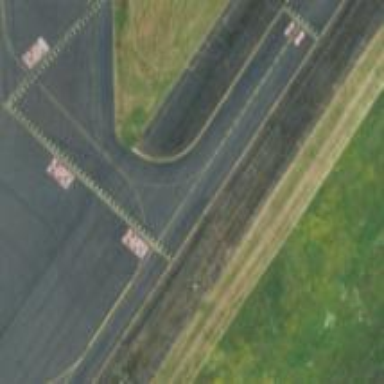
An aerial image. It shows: Image of taxiway at airport.